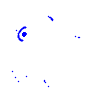
Particle: pion